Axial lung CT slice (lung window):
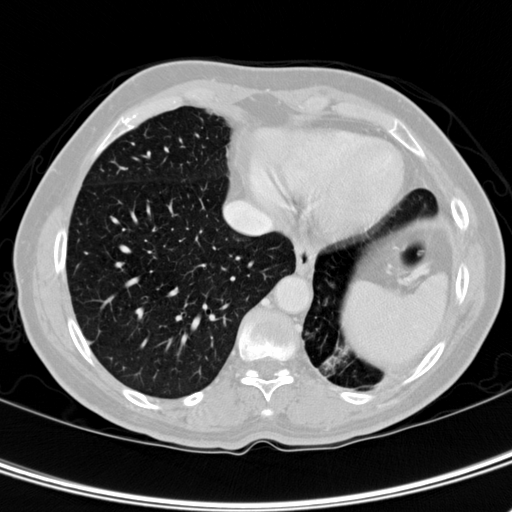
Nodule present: no